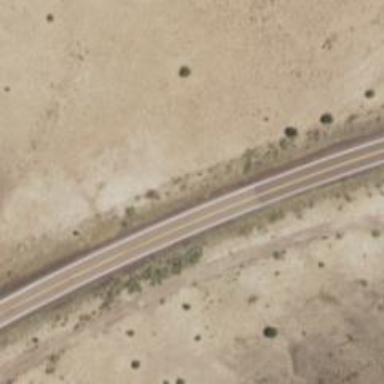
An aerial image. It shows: Abandoned road.